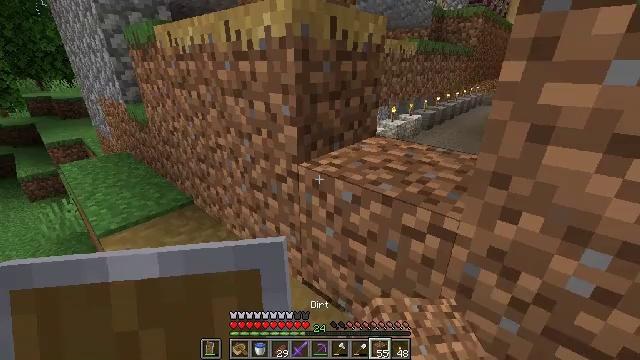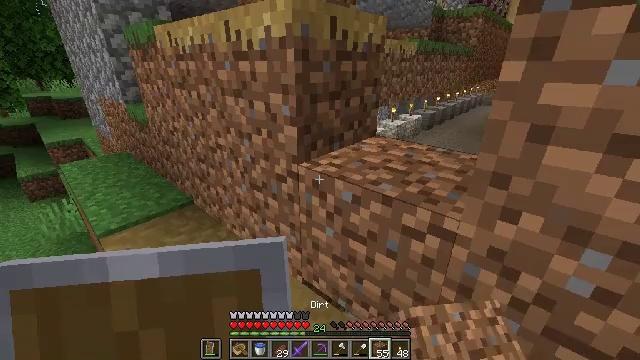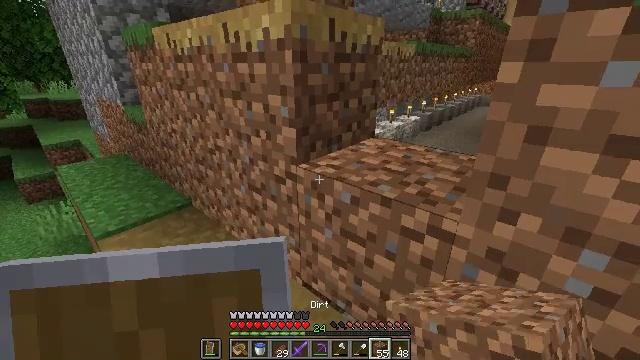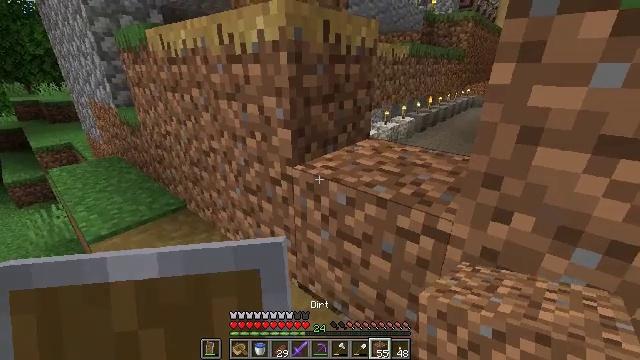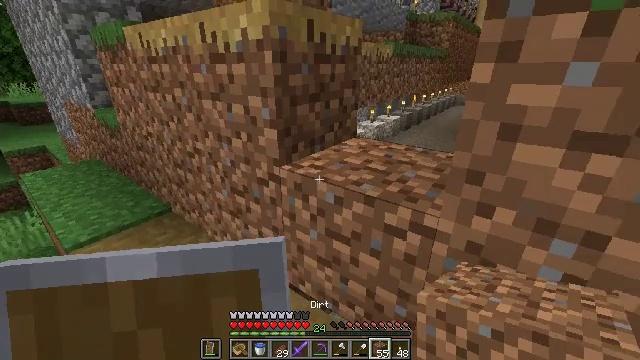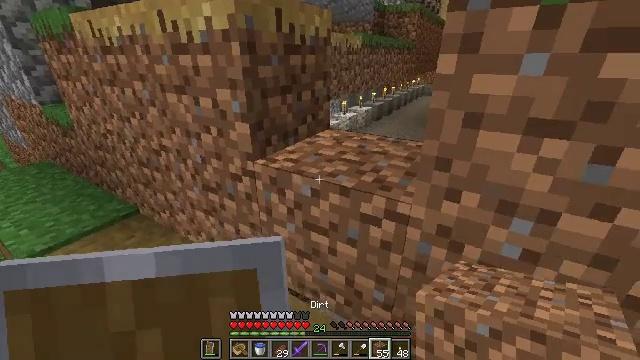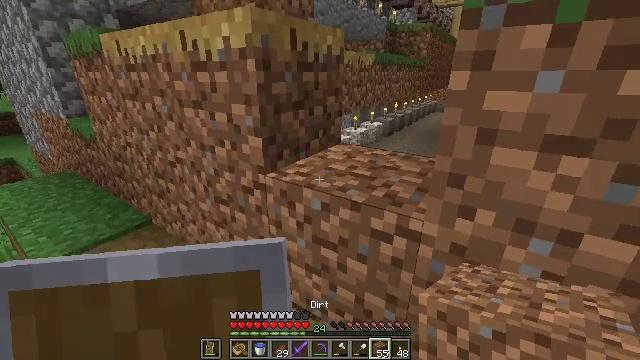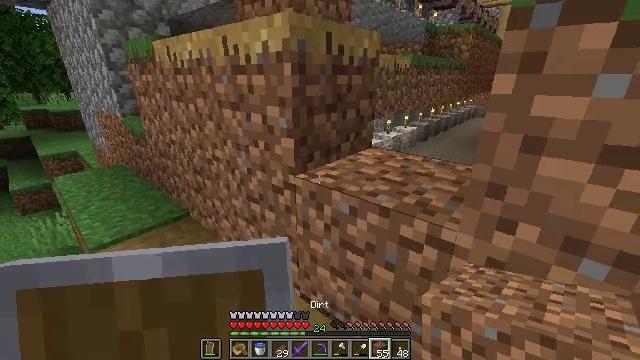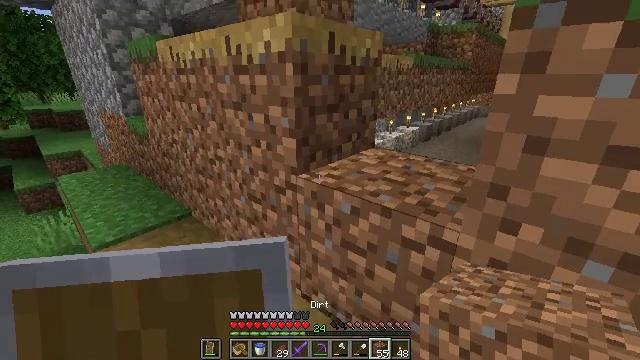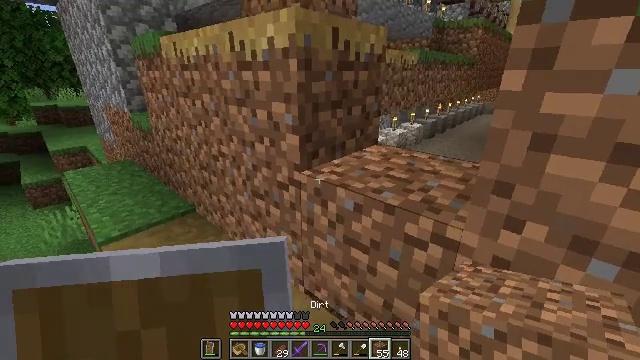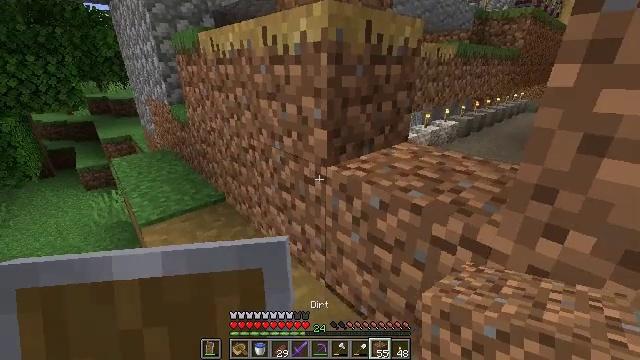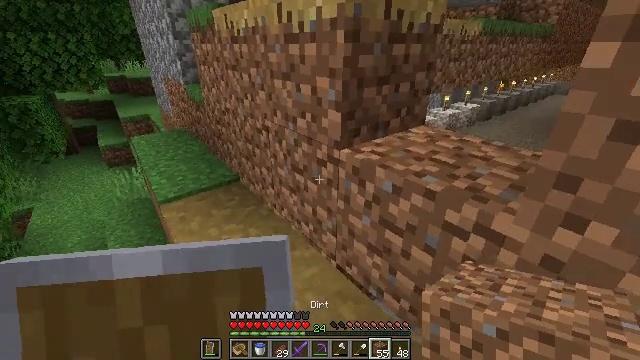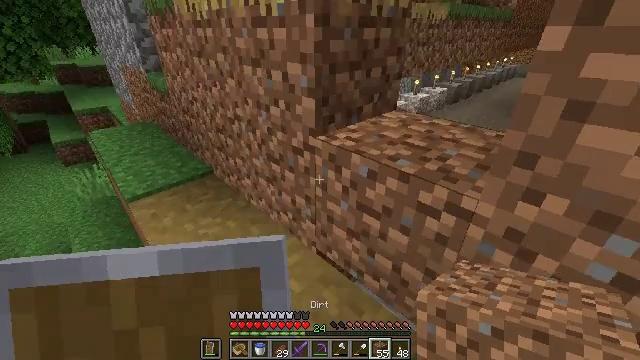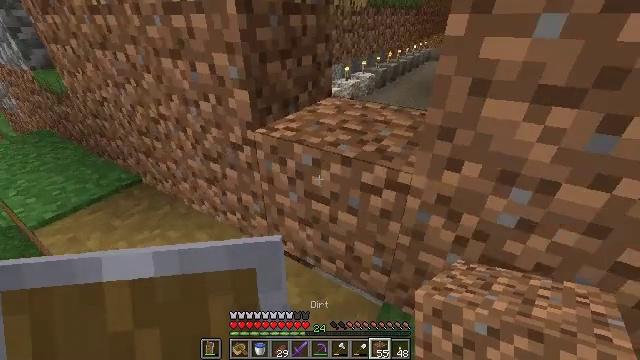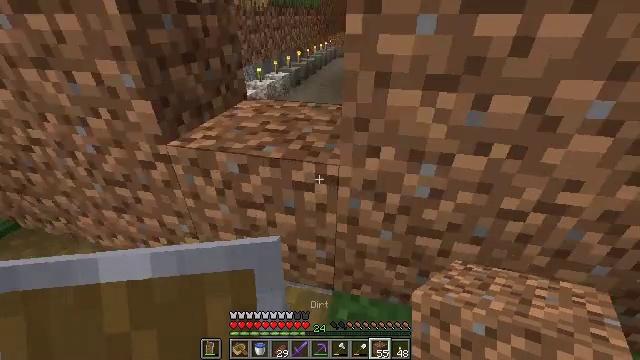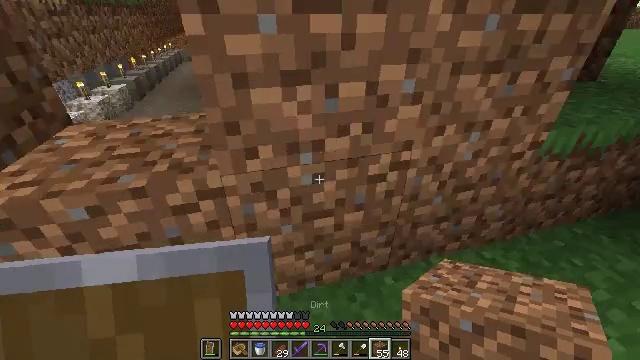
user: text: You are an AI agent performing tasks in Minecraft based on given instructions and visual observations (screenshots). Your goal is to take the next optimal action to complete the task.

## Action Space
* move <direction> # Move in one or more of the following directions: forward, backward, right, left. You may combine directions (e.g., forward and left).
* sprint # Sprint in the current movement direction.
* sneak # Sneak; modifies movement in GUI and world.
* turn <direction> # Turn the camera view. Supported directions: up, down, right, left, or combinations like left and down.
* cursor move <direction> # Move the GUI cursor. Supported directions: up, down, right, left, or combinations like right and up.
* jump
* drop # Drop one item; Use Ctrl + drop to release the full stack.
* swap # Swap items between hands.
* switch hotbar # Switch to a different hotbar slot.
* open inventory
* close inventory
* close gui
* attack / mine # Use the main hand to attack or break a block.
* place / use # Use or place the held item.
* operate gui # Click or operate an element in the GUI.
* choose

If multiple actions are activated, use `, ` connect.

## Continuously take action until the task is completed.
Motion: motion action
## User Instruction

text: Combine blaze rod and cobblestones to craft a brewing stand.
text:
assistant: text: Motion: no_op
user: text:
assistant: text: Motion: no_op
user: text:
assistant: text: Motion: turn right
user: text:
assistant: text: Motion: turn right
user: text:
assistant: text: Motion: turn right and down
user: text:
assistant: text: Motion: turn left and up
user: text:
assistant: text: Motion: turn left
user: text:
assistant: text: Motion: no_op
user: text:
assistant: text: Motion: no_op
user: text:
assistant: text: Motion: turn left and down
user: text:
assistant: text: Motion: turn left and down
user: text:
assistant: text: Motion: turn right and down
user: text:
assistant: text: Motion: turn right and down
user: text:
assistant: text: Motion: turn right
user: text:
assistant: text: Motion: turn right
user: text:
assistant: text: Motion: turn right
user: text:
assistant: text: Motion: turn right
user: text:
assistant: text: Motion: turn right
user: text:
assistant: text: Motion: turn right
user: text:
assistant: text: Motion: turn right
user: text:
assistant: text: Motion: turn right and up
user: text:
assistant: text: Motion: turn right
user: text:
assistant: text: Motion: turn right
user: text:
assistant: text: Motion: turn right
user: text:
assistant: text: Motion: turn right
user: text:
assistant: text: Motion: move forward, turn right and up
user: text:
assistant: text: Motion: move forward, turn right
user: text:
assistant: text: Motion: move forward, turn right
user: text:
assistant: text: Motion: move forward and move right, turn right
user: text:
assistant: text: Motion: move forward and move right